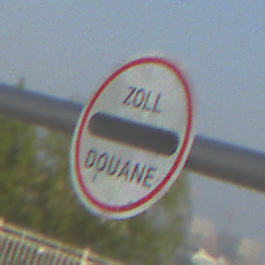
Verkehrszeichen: Zollstelle
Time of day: SunriseSunset
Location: Outdoor (Urban)
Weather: Clear
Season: NotSpecified
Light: Natural